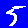
Digit: 5